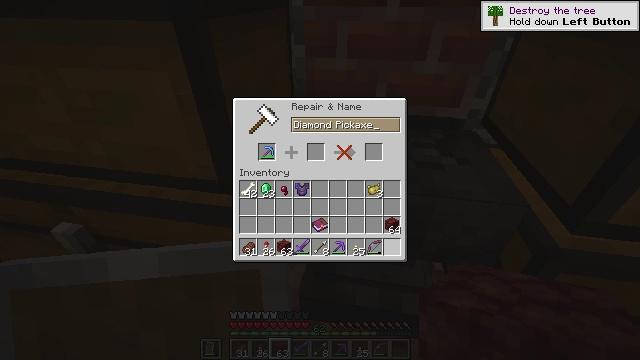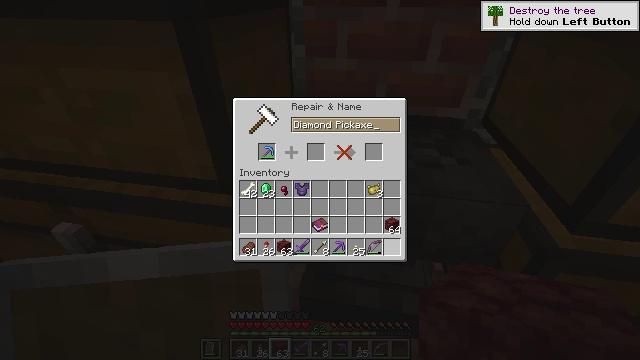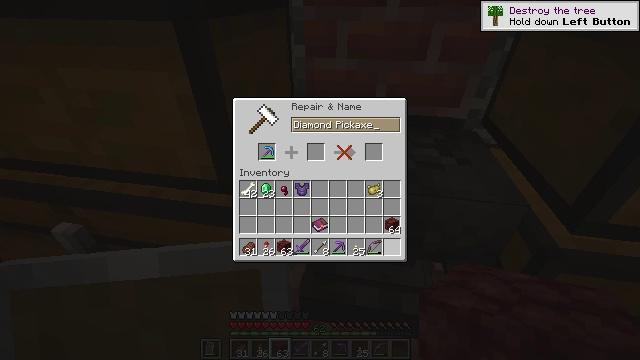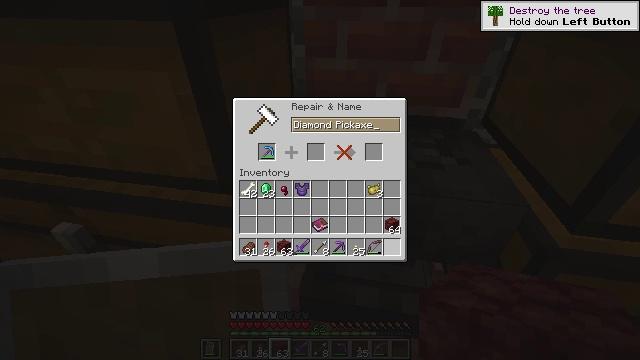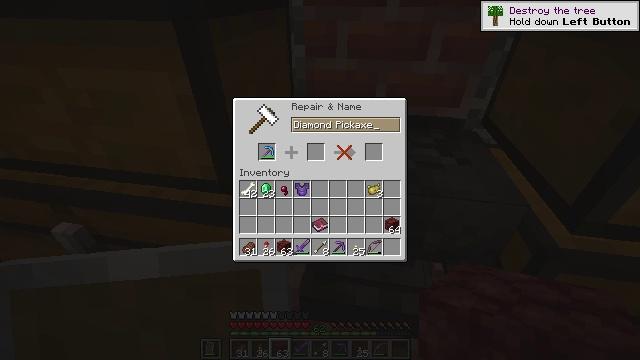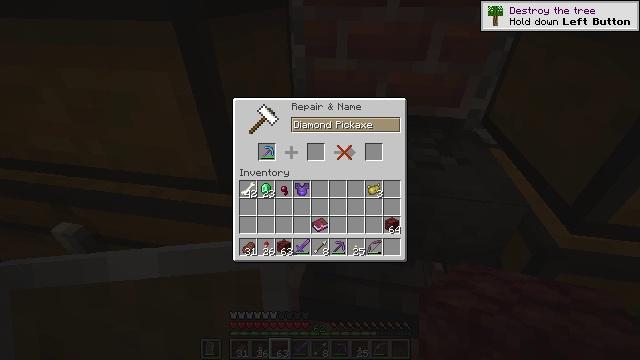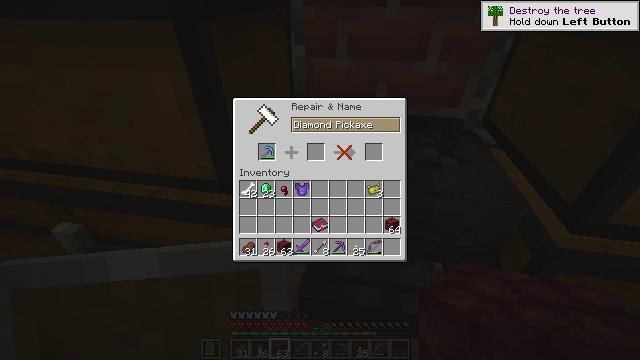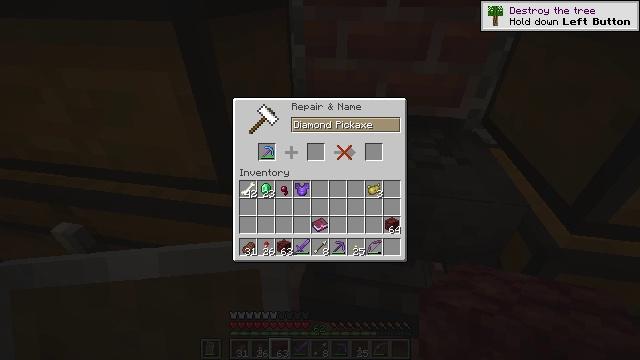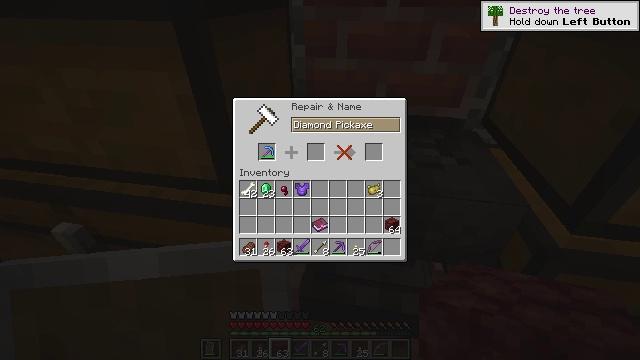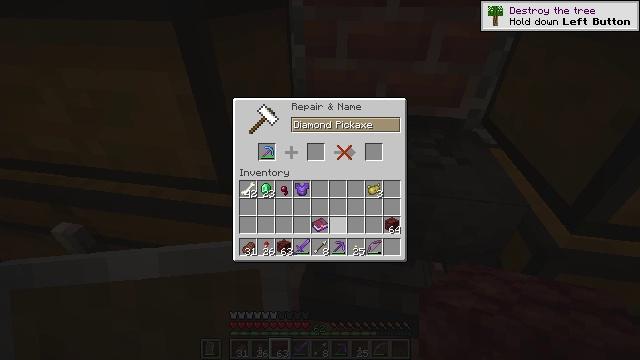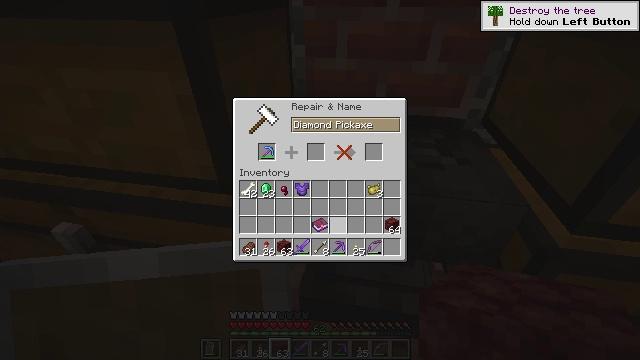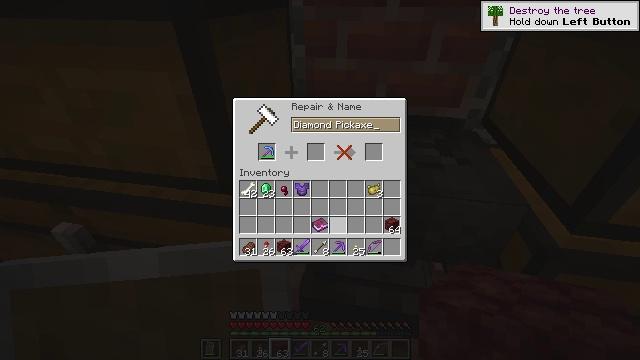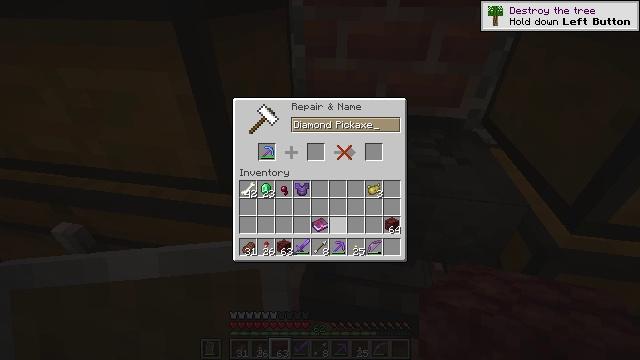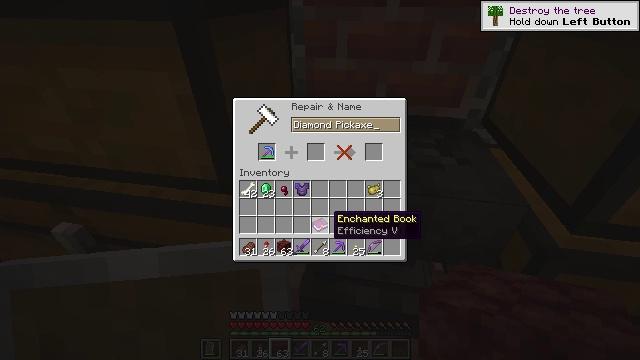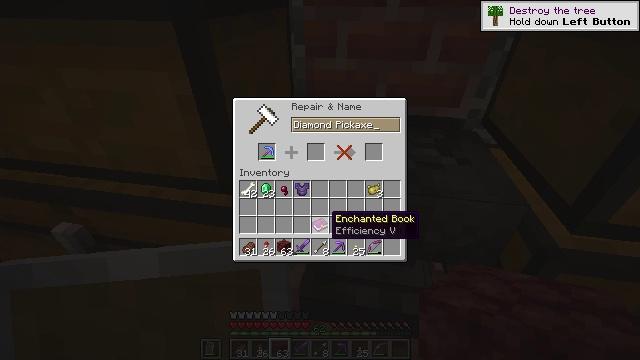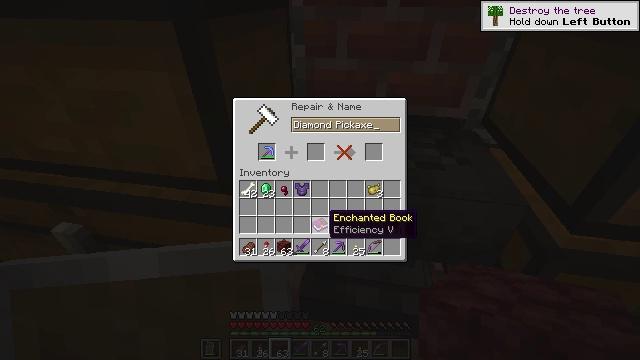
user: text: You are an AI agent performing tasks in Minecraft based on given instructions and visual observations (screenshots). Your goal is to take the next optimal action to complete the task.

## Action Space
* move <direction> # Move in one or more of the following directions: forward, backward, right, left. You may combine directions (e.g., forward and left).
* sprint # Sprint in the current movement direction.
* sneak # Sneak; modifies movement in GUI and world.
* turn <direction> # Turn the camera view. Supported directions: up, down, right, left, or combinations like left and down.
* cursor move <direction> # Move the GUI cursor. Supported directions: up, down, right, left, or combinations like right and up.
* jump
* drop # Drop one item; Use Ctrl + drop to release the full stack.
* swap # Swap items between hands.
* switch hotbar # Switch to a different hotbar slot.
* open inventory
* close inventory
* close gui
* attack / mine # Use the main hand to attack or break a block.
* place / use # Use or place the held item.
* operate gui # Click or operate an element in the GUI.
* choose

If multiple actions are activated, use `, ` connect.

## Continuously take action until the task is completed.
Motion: motion action
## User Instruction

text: Craft a slime block.
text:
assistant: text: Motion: sneak, use / place
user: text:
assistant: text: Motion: sneak
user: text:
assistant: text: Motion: sneak
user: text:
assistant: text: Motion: sneak, turn left
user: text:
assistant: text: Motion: sneak, turn left
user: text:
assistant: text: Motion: sneak
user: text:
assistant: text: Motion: sneak, turn left
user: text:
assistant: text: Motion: sneak, turn left
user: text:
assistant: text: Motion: sneak, turn left
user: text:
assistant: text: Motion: sneak
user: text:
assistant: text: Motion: sneak
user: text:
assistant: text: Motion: sneak
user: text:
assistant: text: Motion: sneak
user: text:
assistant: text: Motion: sneak
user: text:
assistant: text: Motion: sneak
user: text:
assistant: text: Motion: sneak, use / place
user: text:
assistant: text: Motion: sneak, use / place
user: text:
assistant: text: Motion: sneak
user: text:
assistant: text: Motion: sneak
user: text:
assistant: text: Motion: sneak, turn right
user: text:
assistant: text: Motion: sneak, turn right
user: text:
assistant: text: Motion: no_op
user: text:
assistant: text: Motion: no_op
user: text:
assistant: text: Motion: no_op
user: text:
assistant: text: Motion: no_op
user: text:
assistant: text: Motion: no_op
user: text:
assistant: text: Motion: turn up
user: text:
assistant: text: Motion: turn right and up
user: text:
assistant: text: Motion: no_op
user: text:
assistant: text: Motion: turn up